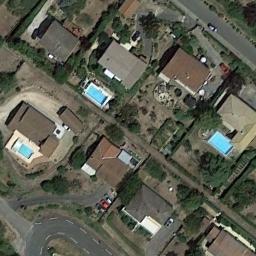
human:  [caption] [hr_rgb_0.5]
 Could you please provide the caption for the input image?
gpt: There are many buildings of different shapes and sizes in medium residential area .

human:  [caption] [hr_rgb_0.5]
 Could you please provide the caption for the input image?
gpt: The medium residential area has some trees and houses and some of the houses have swimming pools .

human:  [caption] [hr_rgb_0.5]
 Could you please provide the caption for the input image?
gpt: There is a road between the medium-sized residential areas .

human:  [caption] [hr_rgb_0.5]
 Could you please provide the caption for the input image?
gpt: The medium residential is on the bare land next to the road and trees .

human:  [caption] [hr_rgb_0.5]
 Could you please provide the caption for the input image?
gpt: There are some buildings and swimming pools on the medium residential area .